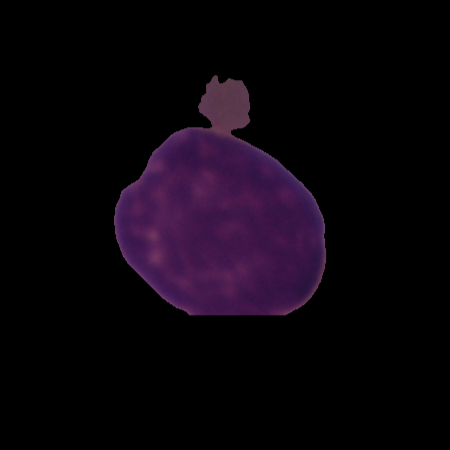
Label: healthy